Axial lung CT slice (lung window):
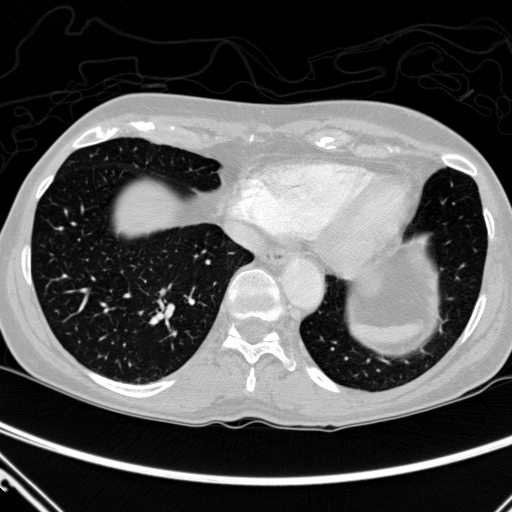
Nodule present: no